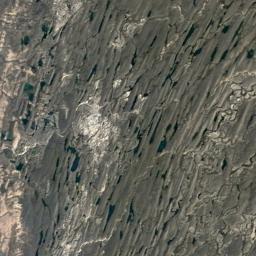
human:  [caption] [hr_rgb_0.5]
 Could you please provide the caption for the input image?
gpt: There is a large area of ​​dense brown bare land in a lake in a wetland .

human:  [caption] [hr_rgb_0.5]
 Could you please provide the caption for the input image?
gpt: The wetland consists of bare land and water .

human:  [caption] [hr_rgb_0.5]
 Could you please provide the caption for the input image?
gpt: There is almost no vegetation on this wetland .

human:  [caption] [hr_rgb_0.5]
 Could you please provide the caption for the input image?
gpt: There are many different areas of water surrounded by wetlands .

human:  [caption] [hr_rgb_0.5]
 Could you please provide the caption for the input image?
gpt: There are much bare land and some water areas on the wetland .